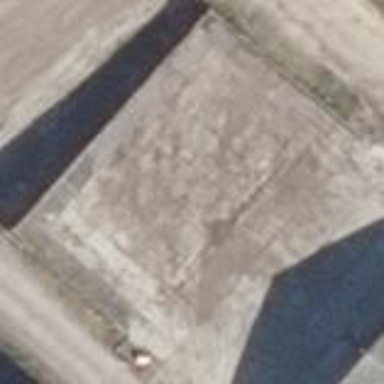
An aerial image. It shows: Bunker silo.